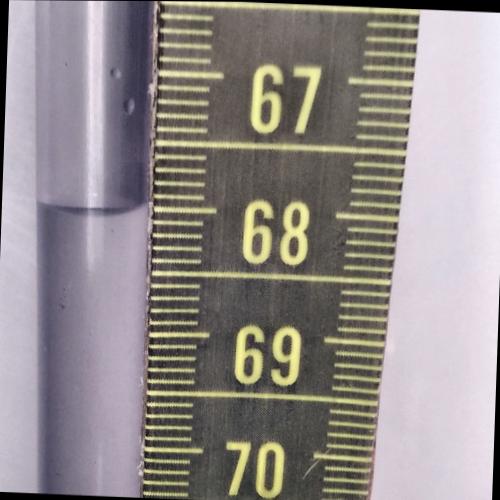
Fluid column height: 68.0 cm